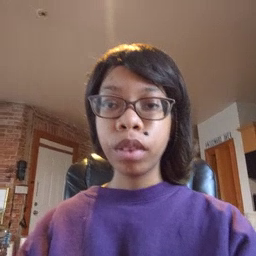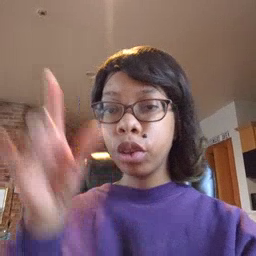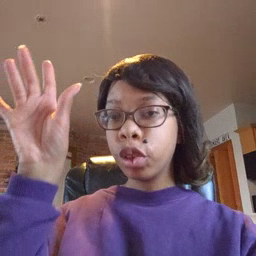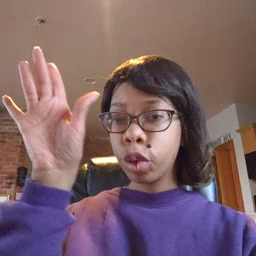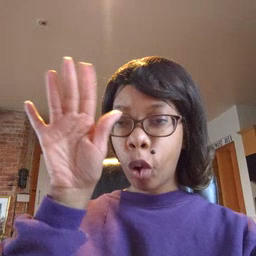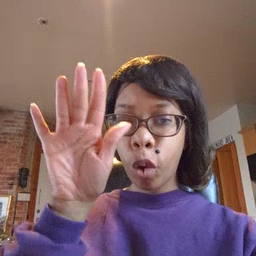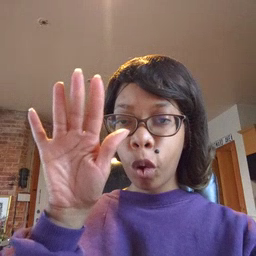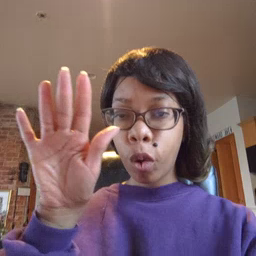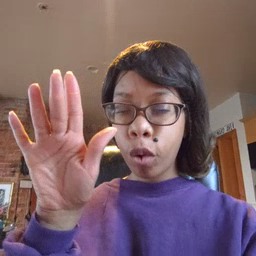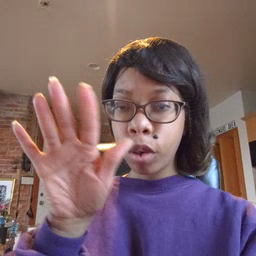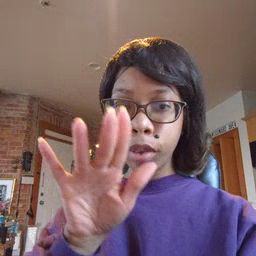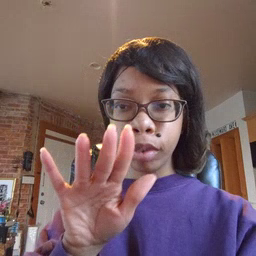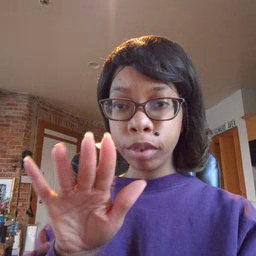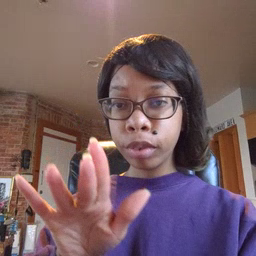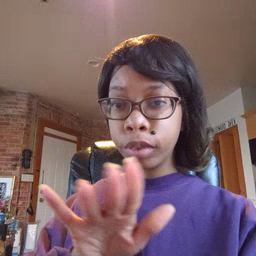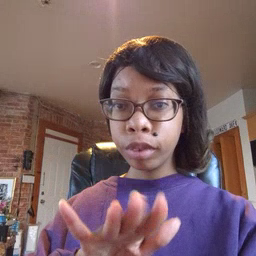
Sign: snow